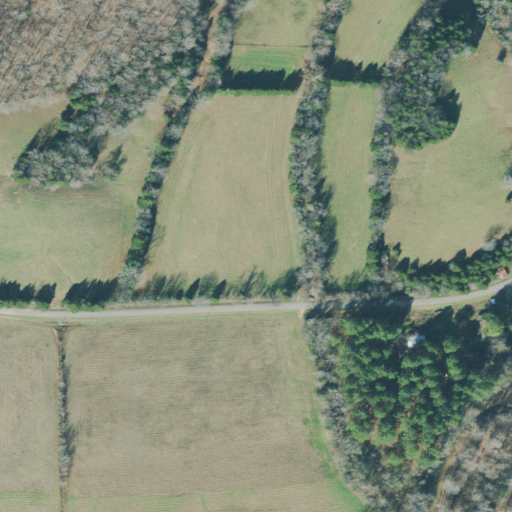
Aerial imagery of valley in Tennessee named Horner Hollow containing pasture, deciduous forest, cultivated crops, open development, woody wetlands, low intensity development, and mixed forest